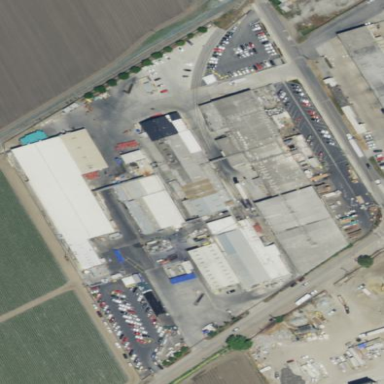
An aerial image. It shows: Industrial area used for food processing.